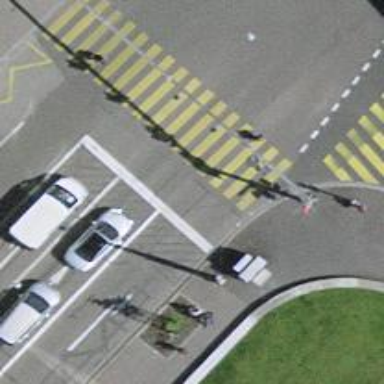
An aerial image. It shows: Road with traffic signals.